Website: crate-barrel
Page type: newsletter-management
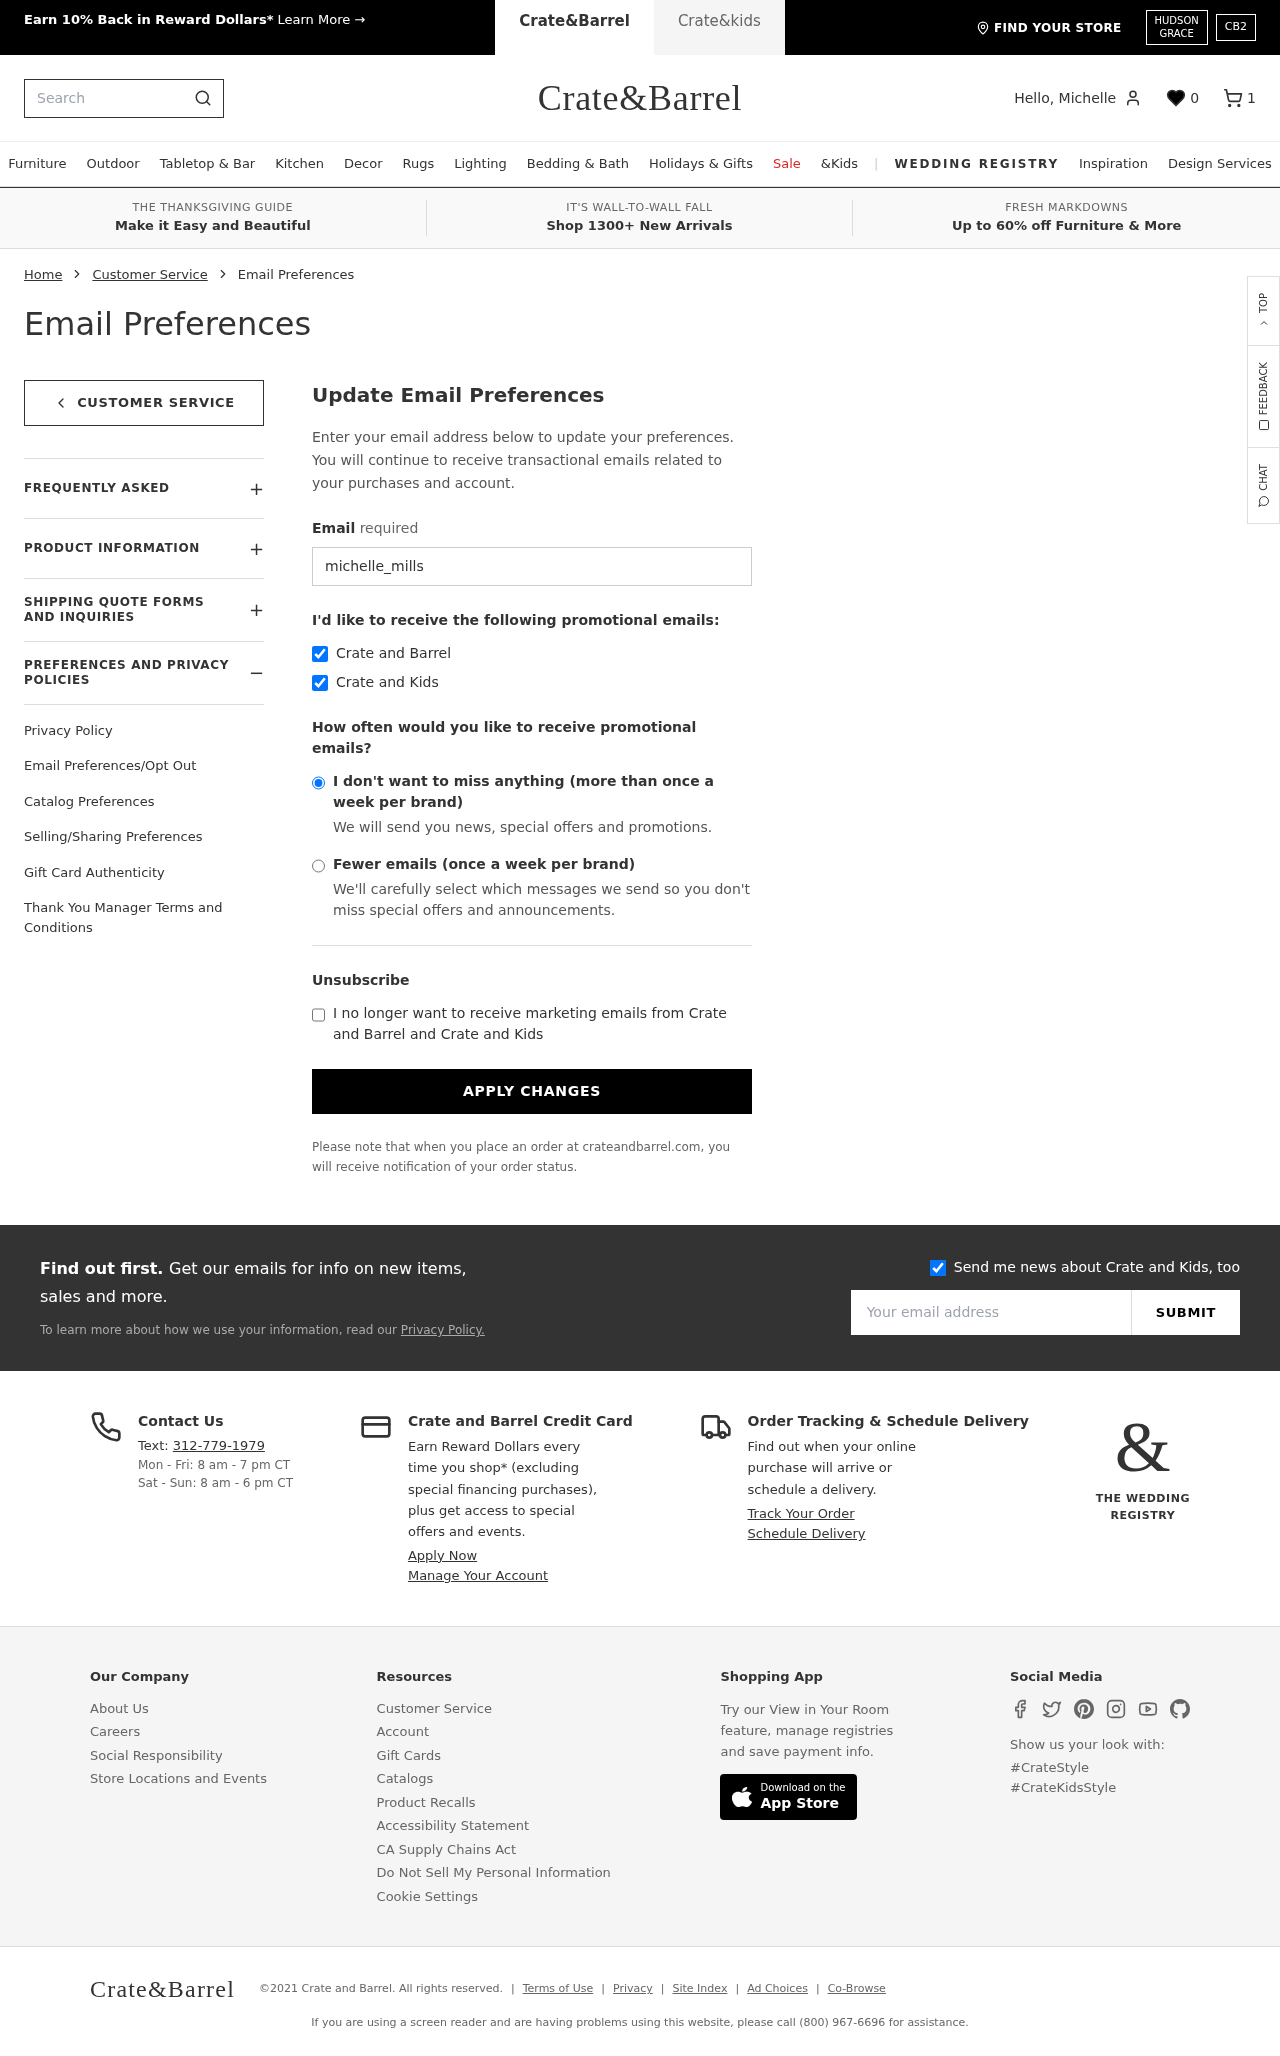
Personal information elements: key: PII_EMAIL
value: michelle_mills@hotmail.com
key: PII_FIRSTNAME
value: Michelle
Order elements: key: ORDER_NUM_ITEMS
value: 1
Search elements: key: HEADER_SEARCH
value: Search
Other elements: key: FAVORITES_COUNT
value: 0